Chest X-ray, AP view. Patient: 44 years old, sex F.
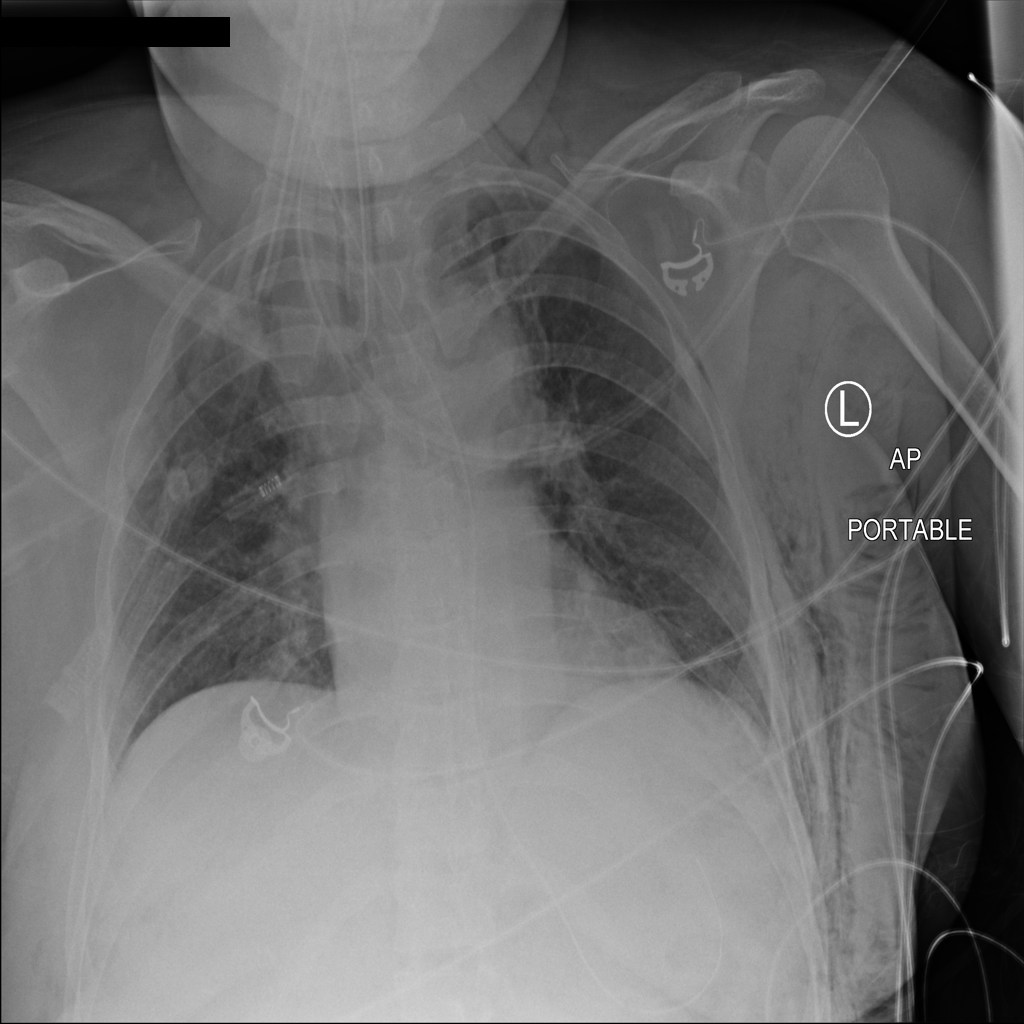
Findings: Atelectasis